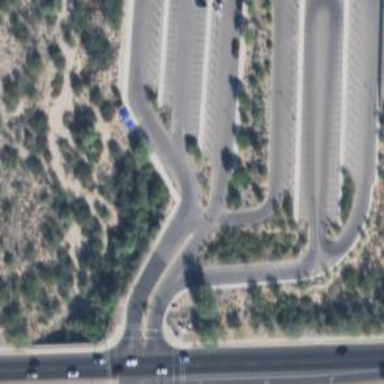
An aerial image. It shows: Parking area.